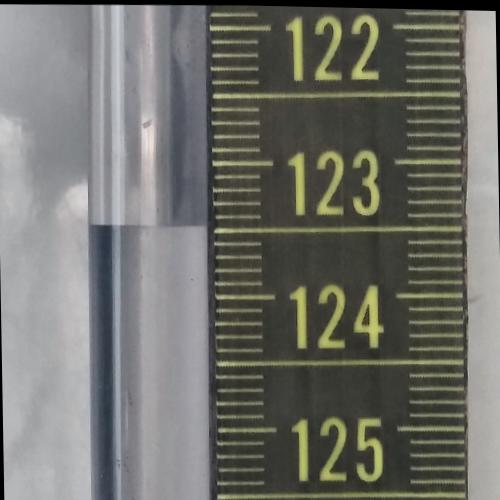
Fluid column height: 123.5 cm